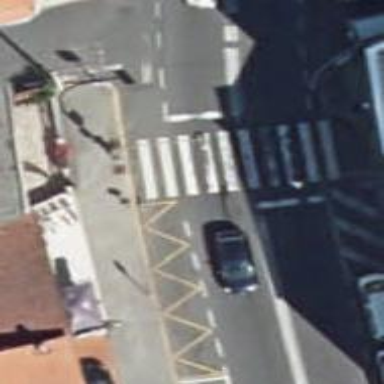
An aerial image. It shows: Crossing with traffic signals.